Question: I'm working with Swing's <URL>.
This produces this nice dialog box for me:

Honestly, I think there's a flaw in the design of 'ProgressMonitor': What do you think happens if the user closes the dialog box by pressing the red/white cross ? Yep, you guessed it: It simply closes/hides the dialog and whatever job you have going in the background of course continues. There's no way to get the dialog box back, afaik.
Closing the window should either mean "cancel" or simply not be allowed, because I need the user to either wait for the task to complete or cancel it. How do I achieve either of this?
If I could just get a reference to that JDialog then I could do:
'''
dialog.setDefaultCloseOperation(JDialog.DO_NOTHING_ON_CLOSE);
'''
but I can't get that reference.
So, I wasn't telling you the full story. In fact I use <URL>, so I thought it didn't matter for the case at hand. But it does!
Andrew is right when he says that 'ProgressMonitor' sets the <URL> because updating the 'ProgressMonitor' is all taken care of by 'ProgressMonitorInputStream' so you won't have to do that part yourself. I was under the assumption that 'ProgressMonitorInputStream''s raison d'etre was in not having to do boilerplate coding.
I have to say that I find the benefits of using a 'ProgressMonitorInputStream' to be extremely small or even negative compared to a DIY approach.
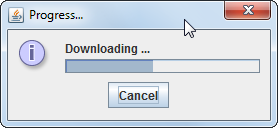
Answer: Check <URL> does.